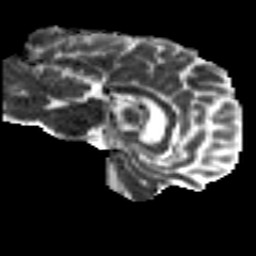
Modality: MD
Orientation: sagittal
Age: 21
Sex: male
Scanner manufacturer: siemens
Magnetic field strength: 3 T
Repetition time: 8.8 s
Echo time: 0.085 s